如图，记$\triangle ABC$的内角$A$，$B$，$C$的对边分别为$a$，$b$，$c$，已知$c\cdot\sin B+\sqrt{3}b\cdot\cos C=\sqrt{3}a$.

(1)求角$B$的值；
\vspace{0.1cm}
(2)设边$BC$的中点为$D$，若$AD=AC=2\sqrt{7}$，求$\triangle ABC$的面积.
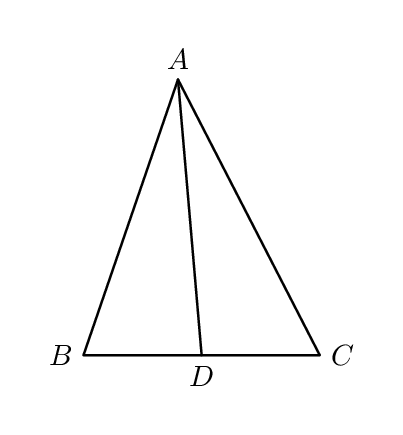
【解答】

\noindent \textbf{【答案】} (1) $\boldsymbol{\dfrac{\pi}{3}}$；
\vspace{0.1cm}
\noindent (2) $\boldsymbol{6\sqrt{3}}$.

\vspace{0.3cm}
\noindent \textbf{【分析】} (1) 由三角形中$a = b\cdot\cos C + c\cdot\cos B$，结合已知整理得$\tan B=\sqrt{3}$，即可得角的大小；
\vspace{0.1cm}
\noindent (2) 作$AE\perp CD$，垂足为$E$，设$BC=4x$，再用$x$表示出$AE$、$DE$，应用勾股定理构建方程求参数，进而求相关边长，即可求面积.

\vspace{0.3cm}
\noindent \textbf{【详解】} (1) 在$\triangle ABC$中$a = b\cdot\cos C + c\cdot\cos B$，代入$c\cdot\sin B+\sqrt{3}b\cdot\cos C=\sqrt{3}a$
\vspace{0.1cm}
\noindent 所以$c\cdot\sin B=\sqrt{3}c\cdot\cos B$，即$\tan B=\sqrt{3}$，又$B\in(0,\pi)$，则$B=\dfrac{\pi}{3}$；

\vspace{0.2cm}
\noindent (2) 如图，作$AE\perp CD$，垂足为$E$，$AD=AC$，
\vspace{0.1cm}
\noindent $\therefore E$为$CD$中点，设$BC=4x$，因为$D$为$BC$中点，所以$BE=3EC=3x$，

\vspace{0.1cm}
\noindent 在$\text{Rt}\triangle ABE$中$B=60^\circ$，$BE=3x$，所以$AE=BE\cdot\tan60^\circ=3\sqrt{3}x$，

\vspace{0.1cm}
\noindent 在$\text{Rt}\triangle ADE$中$AE=3\sqrt{3}x$，$DE=x$，$AD=2\sqrt{7}$，

\vspace{0.1cm}
\noindent 由勾股定理得$(3\sqrt{3}x)^2+x^2=(2\sqrt{7})^2\Rightarrow x=1$，

\vspace{0.1cm}
\noindent $\therefore BC=4$，$AE=3\sqrt{3}$，则$S_{\triangle ABC}=\dfrac{1}{2}\times4\times3\sqrt{3}=6\sqrt{3}$.

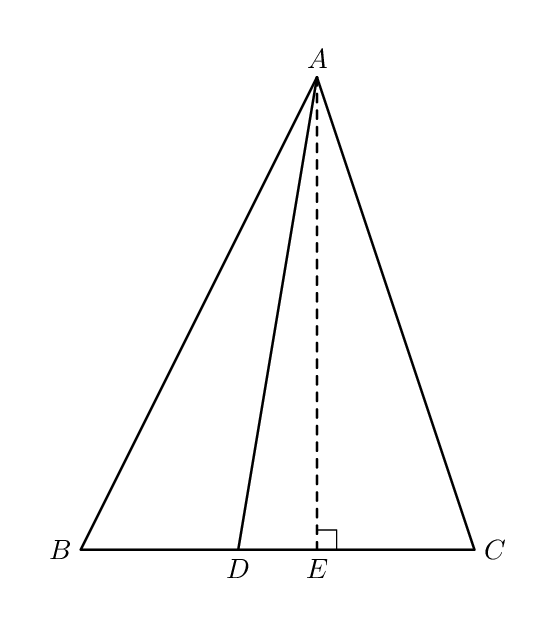